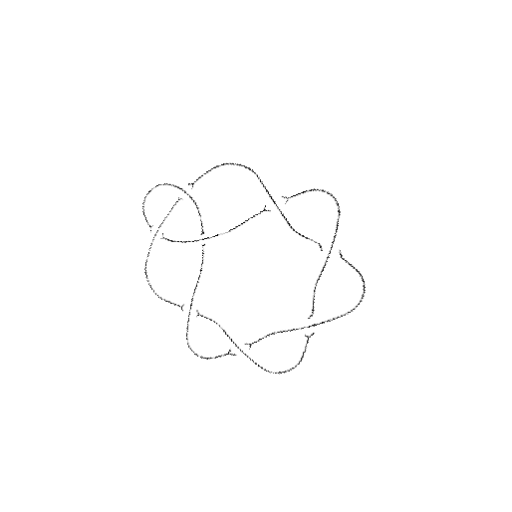
Crossing number: 8